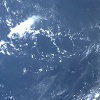
Label: water